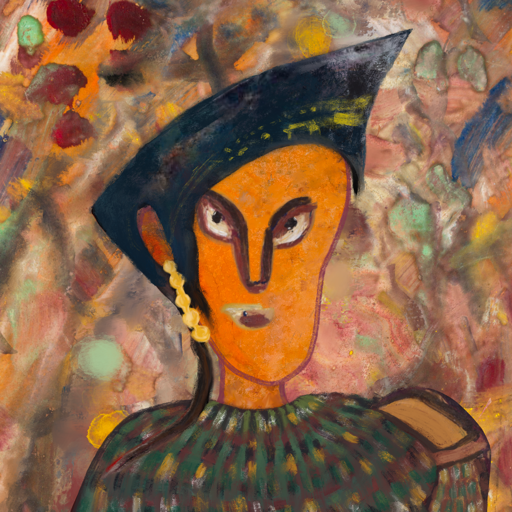
Background: Mother_And_Son_Mother, Head And Neck Front: Hypocrite, Face Front: After_Raid, Bust: After_Raid, Hair Front: Blank, Head Accessory: Irani, Second Necklace: Blank, Necklace: Blank, Baby: Blank